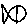
Label: fish